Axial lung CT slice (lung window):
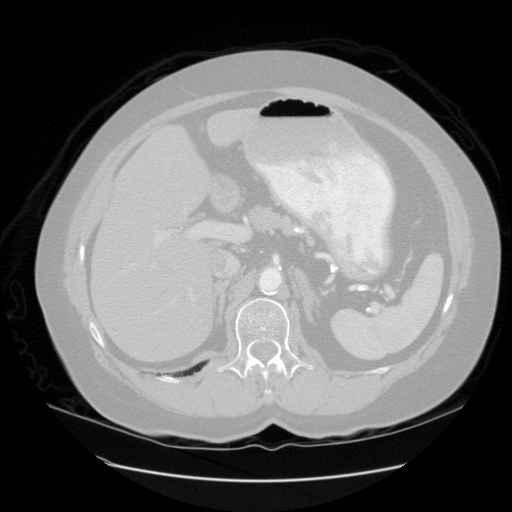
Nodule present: no